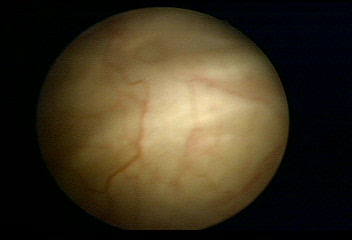
Modality: WLC
Class: Normal mucosa
Bladder cancer association: No